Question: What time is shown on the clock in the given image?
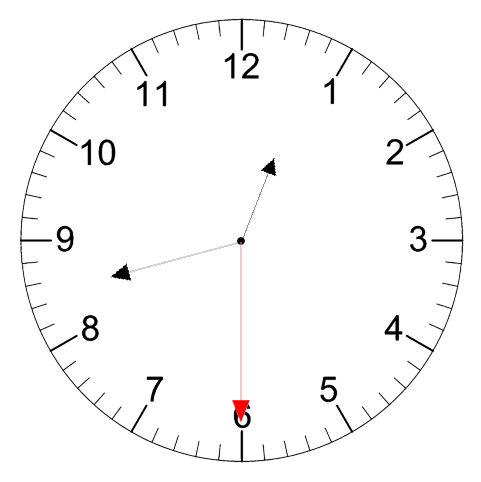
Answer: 12:42:30